Question: But I am struggling.
Code I have for css is:
So I thought ...
Would work, but it doesnt.
The image I am transparently overlaying on hover is:

What am I doing wrong.
I think I may have a corrupt css tag somewhere.
Any help appreciated.
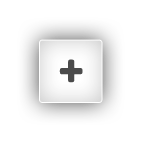
Answer: Fixed.
css:
html:
'''
<div class="overlay" ></div>
<div class="image" ><img src="images/listing-page-with-gradient.png" /></div>
'''